Interaction volume radius: 10 \u00c5
Interaction volume height: 10 \u00c5
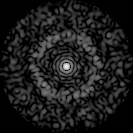
Disorder parameter: 0.8431